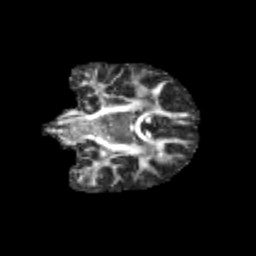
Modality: FA
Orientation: coronal
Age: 13
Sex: male
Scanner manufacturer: siemens
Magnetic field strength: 3 T
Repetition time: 3.8 s
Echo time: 0.07 s